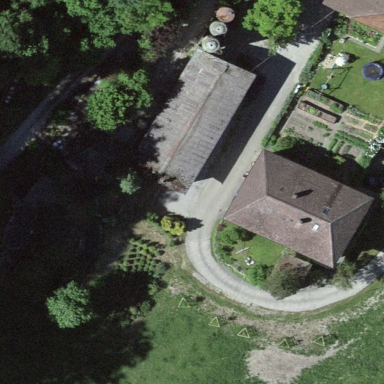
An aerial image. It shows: Rural barn.